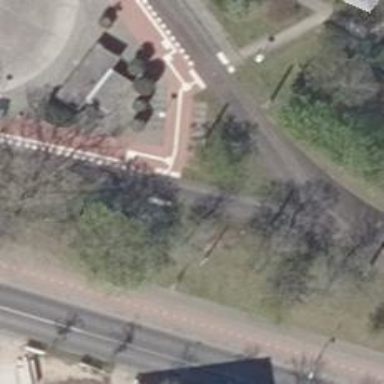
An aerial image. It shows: Uncontrolled tram railway crossing.